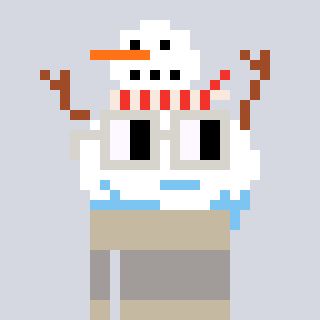
a pixel art character with square light gray glasses, a snowman-shaped head and a bege-colored body on a cool background